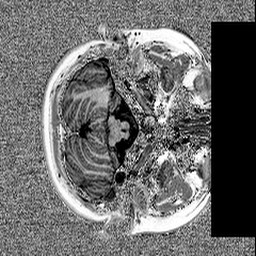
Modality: MP2RAGE
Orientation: axial
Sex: female